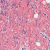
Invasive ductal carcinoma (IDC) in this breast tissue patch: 1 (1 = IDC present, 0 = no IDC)